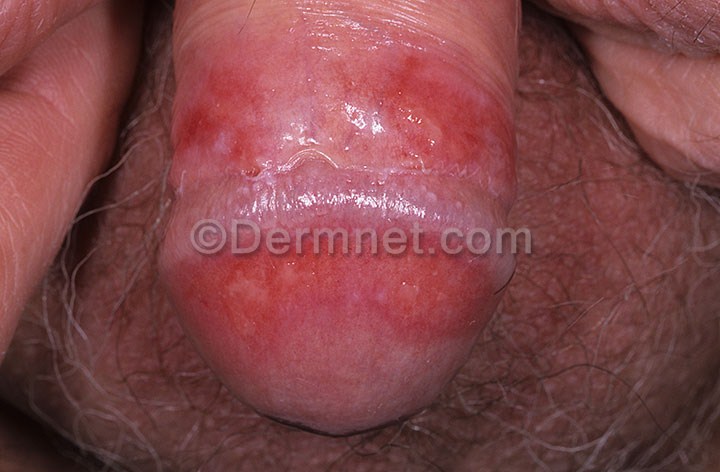
Disease: Herpes HPV and other STDs Photos